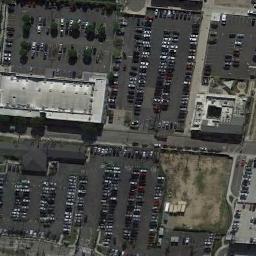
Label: parking_lot